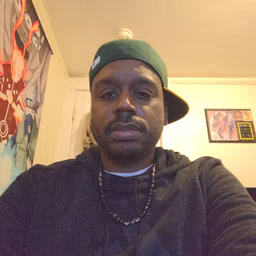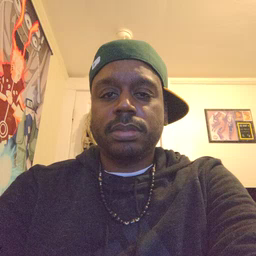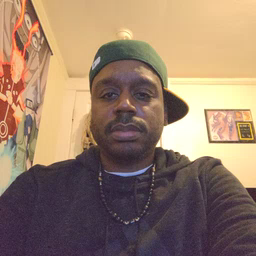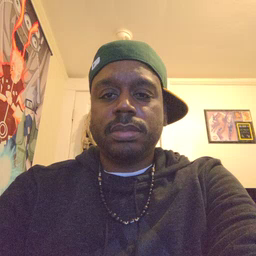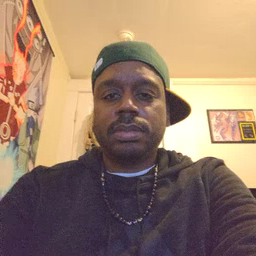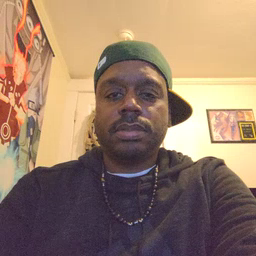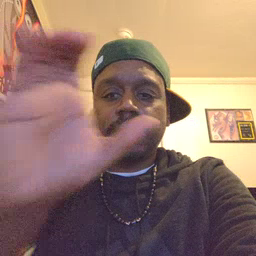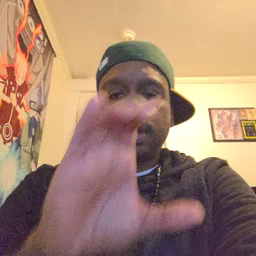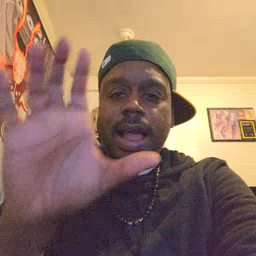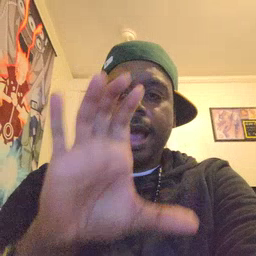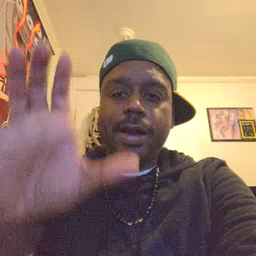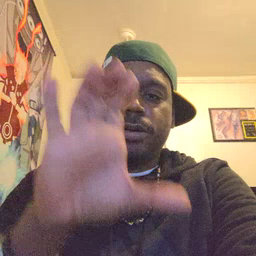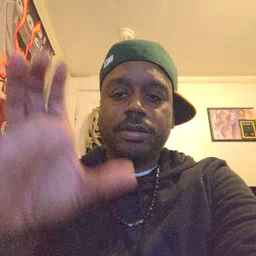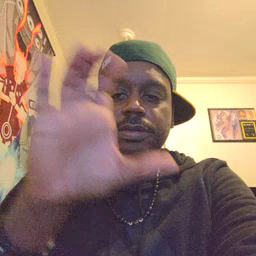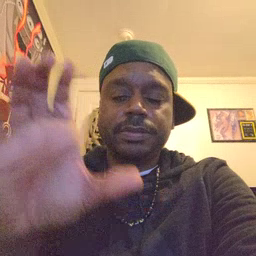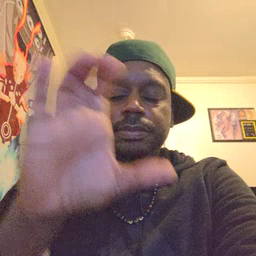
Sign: cloud